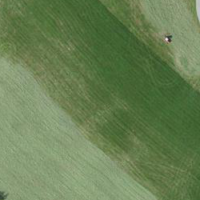
EUNIS habitat code: 52
Species observed at this site:
Falco subbuteo